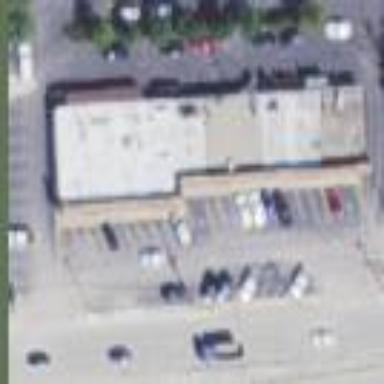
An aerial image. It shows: Retail area.